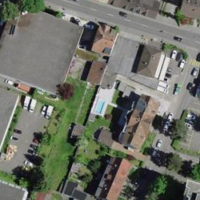
EUNIS habitat code: 54
Species observed at this site:
Corylus avellana